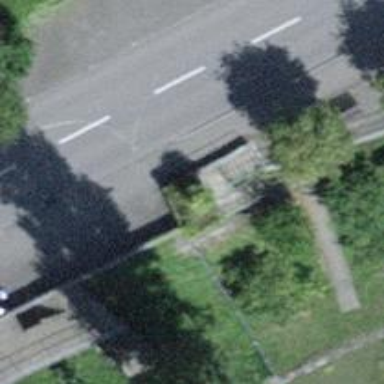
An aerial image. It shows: Road with steps.